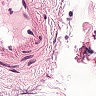
Metastatic tissue present: no